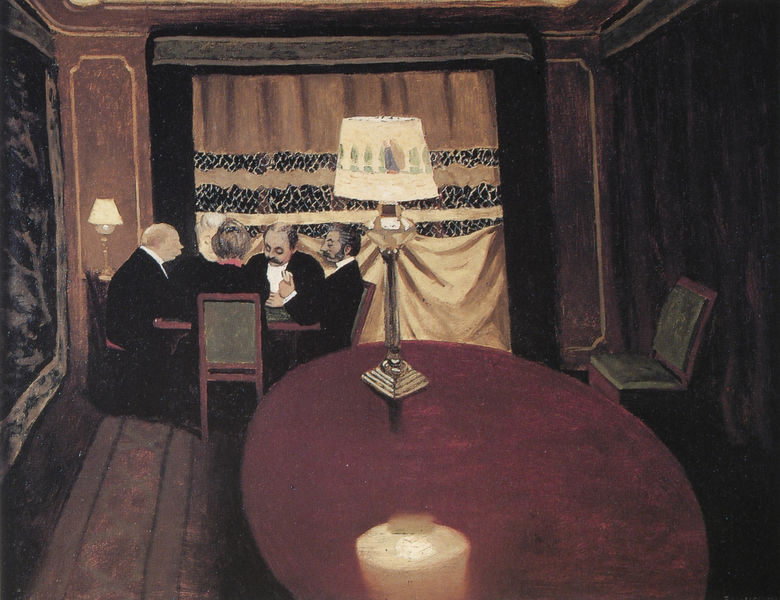
Titel: Die Pokerspieler
Künstler: Félix Vallotton
Standort: Paris
Institution: Musée d'Orsay
Schlagwörter: dunkel, gemälde, gruppe, mann, schatten, frauen, gelb, grün, menschen, abend, bar, braun, cafe, damen, frau, holz, lampe, lampen, licht, männer, nacht, raum, rücken, schwarz, stuhl, stühle, tisch, tische, weiss, zimmer, rot, tuch, gesellschaft, gespräch, herren, malerei, muster, teppich, anzug, anzüge, bart, hemd, kneipe, lokal, wand, halten, bild, herr, innenraum, vorhang, öl, spiegelung, boden, interieur, sessel, personen, blatt, elektrisches licht, oval, rund, vase, valloton, lehne, parkett, lila, dielen, essen, frack, salon, tapete, wohnung, besrpechung, club, diele, drei männer, eine frau, gesprach, glücksspiel, gobelin, holzboden, kaffee, karten, kartenspiel, runde, spielen, tischlampe, wandteppich, zwei frauen, glatze, fein, jackett, jacket, spiel, dielenboden, karte, karg, polsterstuhl, stehlampe, kabine, wandbehang, webteppich, fensterlos, poker, spielkarten, stammtisch, kartenspieler, licht#, #vorhang, hoilz, kartenrunde